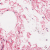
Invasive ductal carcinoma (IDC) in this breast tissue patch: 0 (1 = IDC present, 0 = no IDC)